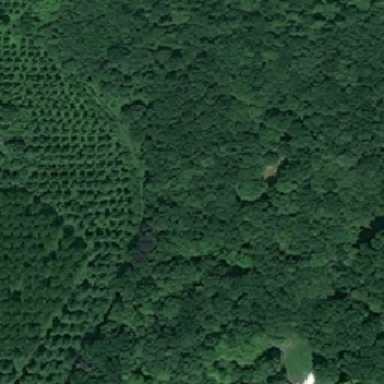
The thick forest road is a combination of a thick tree .